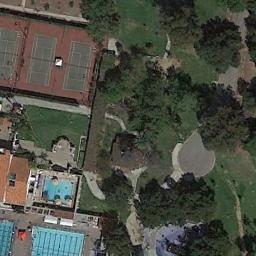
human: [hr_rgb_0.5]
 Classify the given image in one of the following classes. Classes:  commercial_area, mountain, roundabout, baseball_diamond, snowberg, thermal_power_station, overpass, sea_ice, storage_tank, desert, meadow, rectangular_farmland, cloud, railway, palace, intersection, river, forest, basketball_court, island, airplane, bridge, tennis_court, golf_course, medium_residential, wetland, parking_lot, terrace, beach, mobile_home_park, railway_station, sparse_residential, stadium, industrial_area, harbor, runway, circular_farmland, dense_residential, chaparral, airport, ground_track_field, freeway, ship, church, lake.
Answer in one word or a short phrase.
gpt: tennis_court